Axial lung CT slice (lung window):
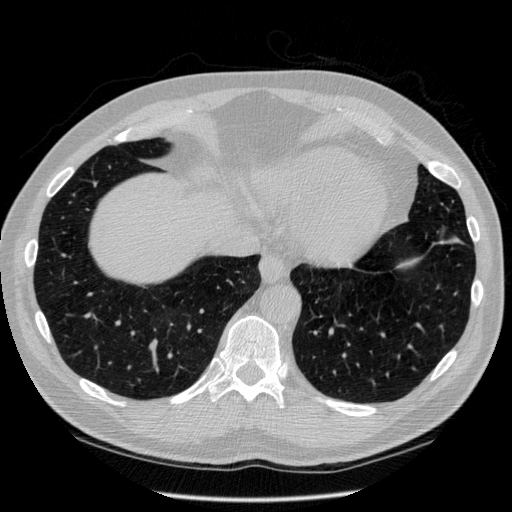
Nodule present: no